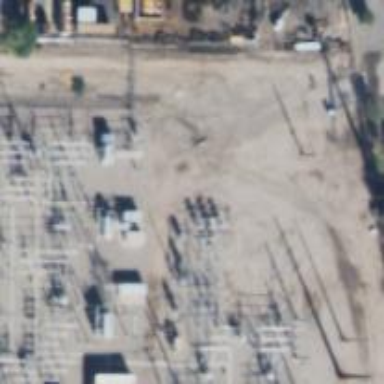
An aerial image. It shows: Switch for power supply.